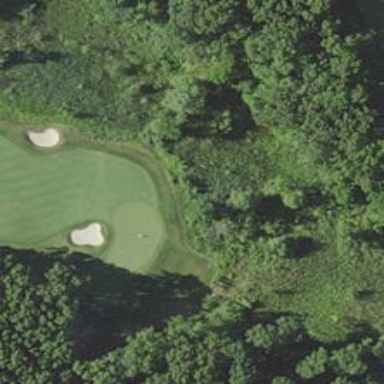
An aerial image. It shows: Golf hole.